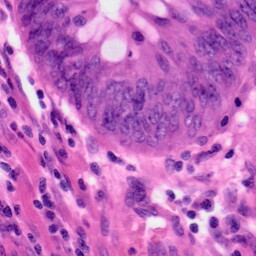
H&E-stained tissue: Colon